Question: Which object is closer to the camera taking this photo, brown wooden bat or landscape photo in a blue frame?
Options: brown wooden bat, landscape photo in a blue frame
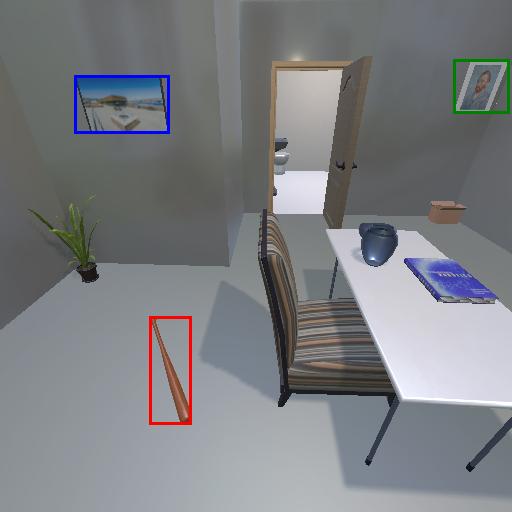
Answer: brown wooden bat